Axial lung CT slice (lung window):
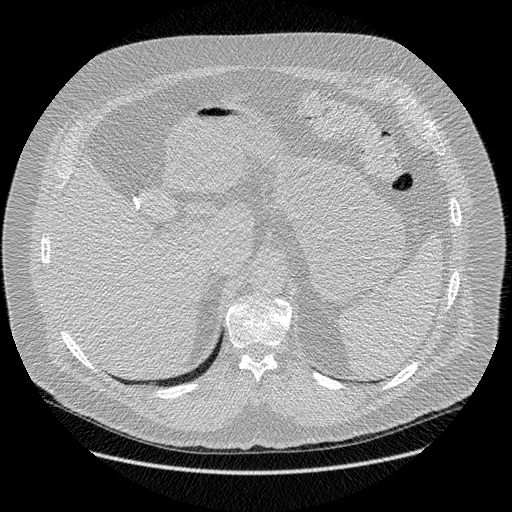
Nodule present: no